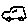
Label: car